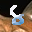
Label: 8